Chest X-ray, PA view. Patient: 42 years old, sex F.
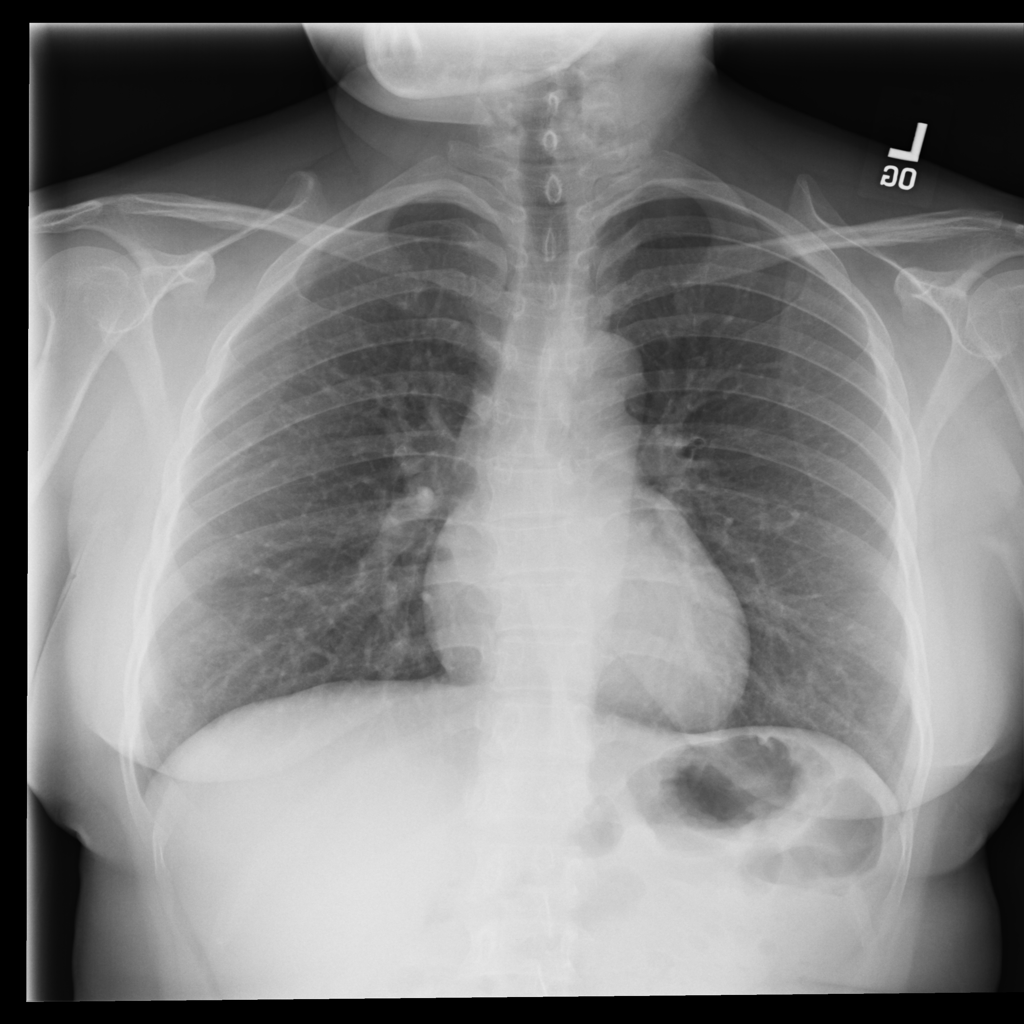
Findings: No Finding